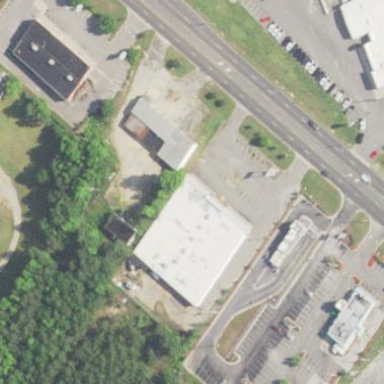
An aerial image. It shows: Building that houses furniture shop.